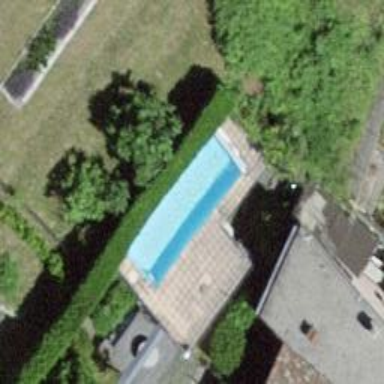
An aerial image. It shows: Swimming pool located in leisure land.